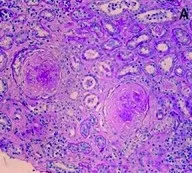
A: Interstitial fibrosis and tubular atrophy and glomeruli showing sclerosis associated with fibrous crescents (PAS, x 200).
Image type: pathology (pas)